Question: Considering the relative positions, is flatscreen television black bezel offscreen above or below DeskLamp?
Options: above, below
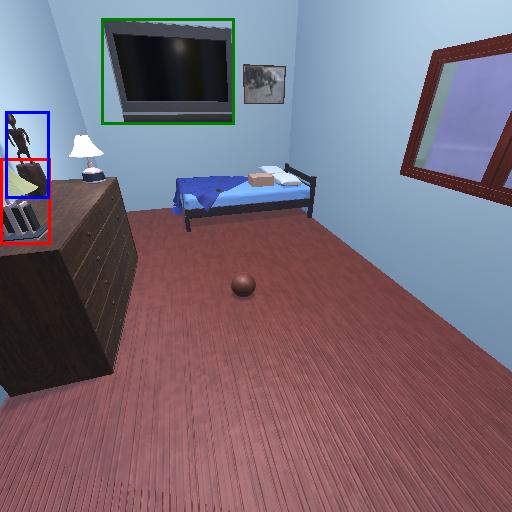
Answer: above